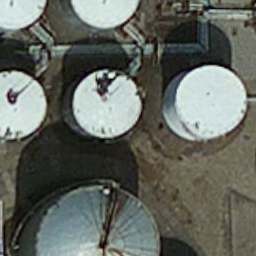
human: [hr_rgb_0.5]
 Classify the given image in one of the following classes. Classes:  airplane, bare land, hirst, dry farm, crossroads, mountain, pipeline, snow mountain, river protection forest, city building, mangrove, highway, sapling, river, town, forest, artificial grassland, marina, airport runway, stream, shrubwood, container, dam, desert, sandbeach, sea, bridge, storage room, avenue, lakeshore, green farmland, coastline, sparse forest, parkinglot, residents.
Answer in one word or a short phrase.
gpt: storage room